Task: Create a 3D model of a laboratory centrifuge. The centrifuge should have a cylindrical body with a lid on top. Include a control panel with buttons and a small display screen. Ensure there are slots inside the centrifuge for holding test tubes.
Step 106:
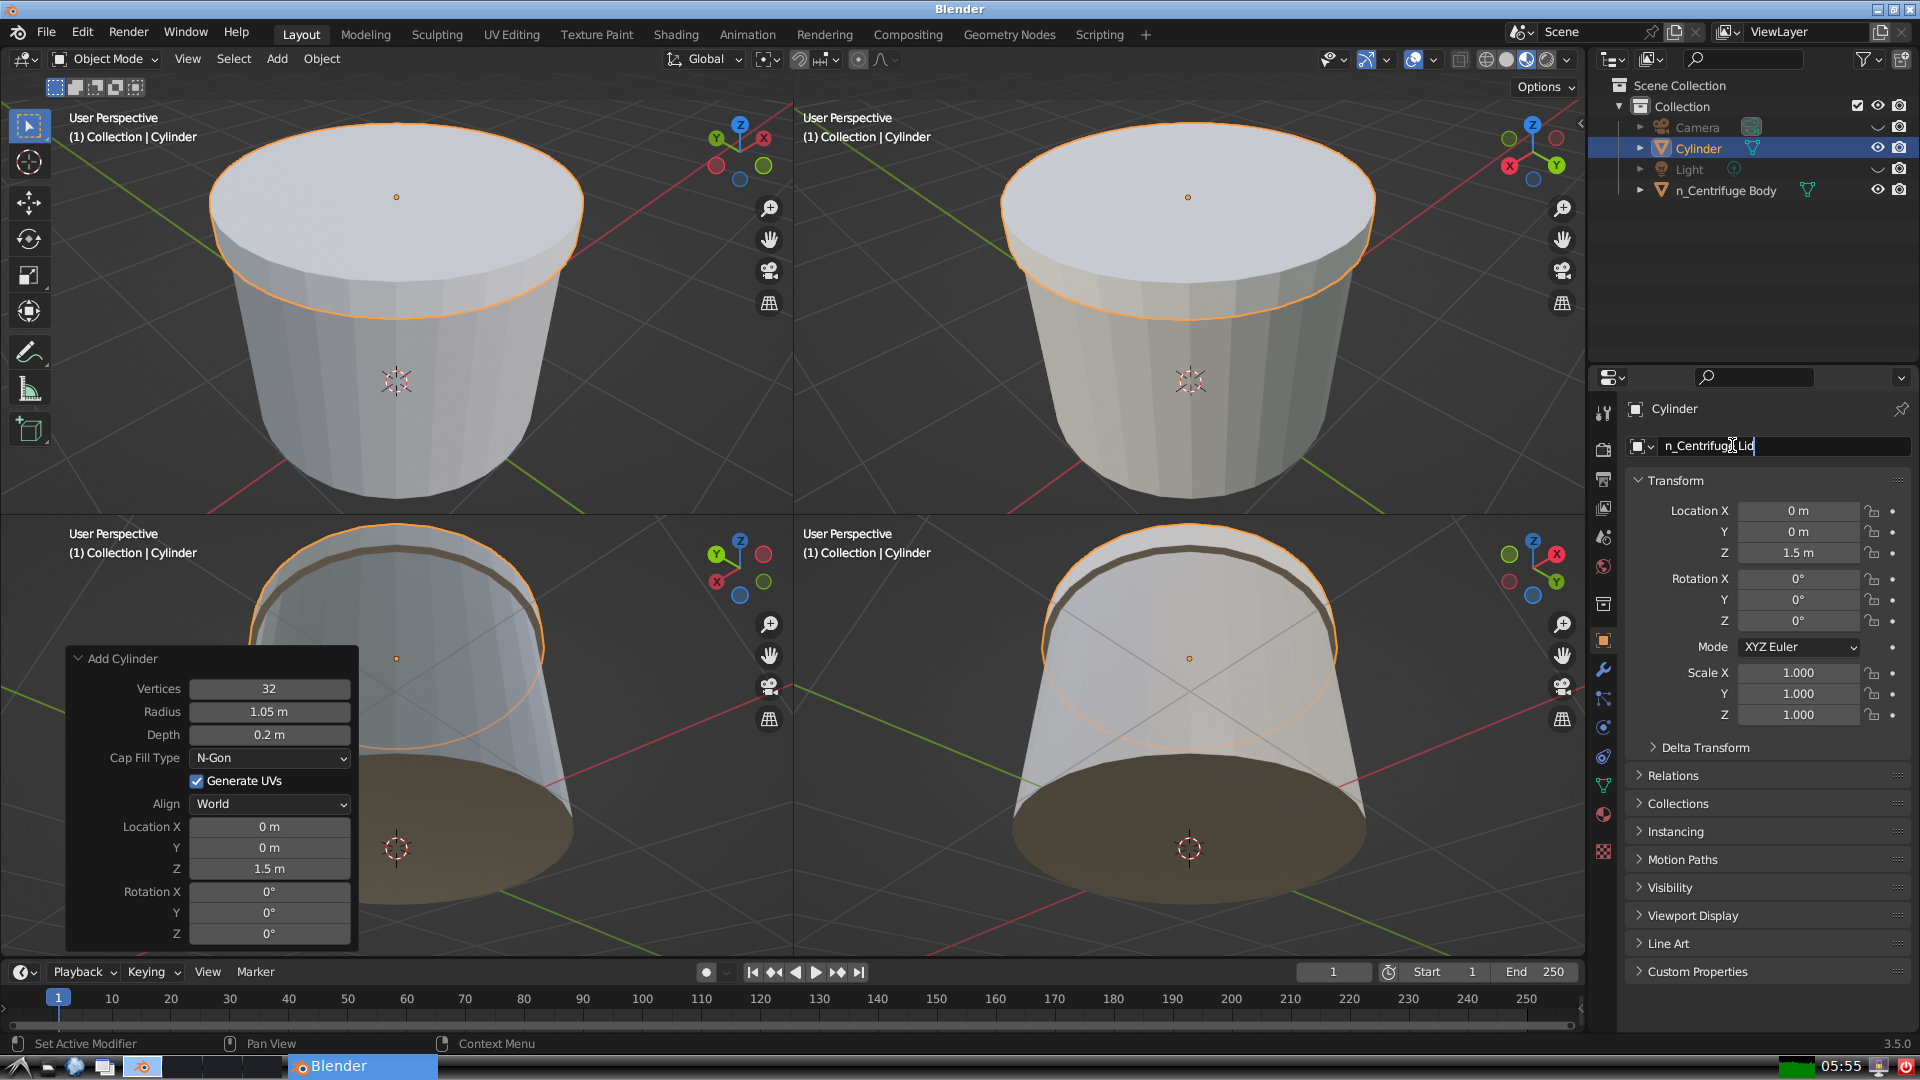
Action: {"key_press": ['Return']}